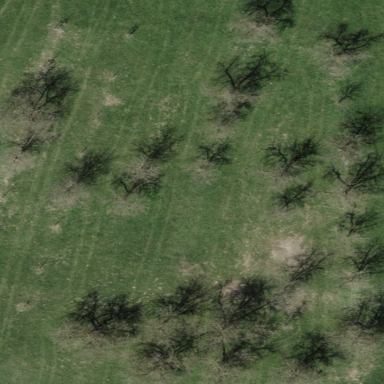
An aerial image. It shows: Orchard.